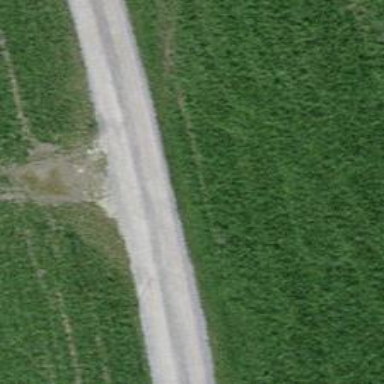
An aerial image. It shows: Service road with gravel surface.